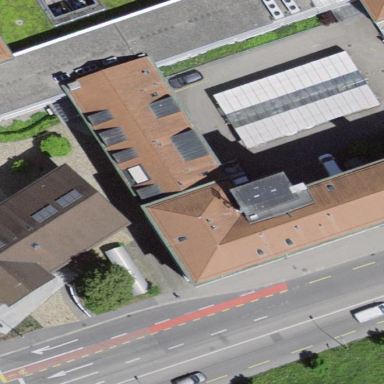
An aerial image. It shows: Building with gabled roof made of roof tiles.